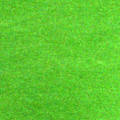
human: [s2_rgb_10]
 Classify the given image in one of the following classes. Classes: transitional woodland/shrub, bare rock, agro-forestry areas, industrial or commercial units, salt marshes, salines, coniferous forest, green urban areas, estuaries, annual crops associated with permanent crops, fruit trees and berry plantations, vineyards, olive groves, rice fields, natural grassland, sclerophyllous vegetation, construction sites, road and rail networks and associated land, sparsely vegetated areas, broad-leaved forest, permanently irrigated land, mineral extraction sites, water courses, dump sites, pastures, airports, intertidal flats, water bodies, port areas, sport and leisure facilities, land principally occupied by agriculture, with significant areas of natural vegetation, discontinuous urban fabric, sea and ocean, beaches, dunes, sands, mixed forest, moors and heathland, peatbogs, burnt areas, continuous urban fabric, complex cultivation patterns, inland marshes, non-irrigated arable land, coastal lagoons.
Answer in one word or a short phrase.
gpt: coastal lagoons